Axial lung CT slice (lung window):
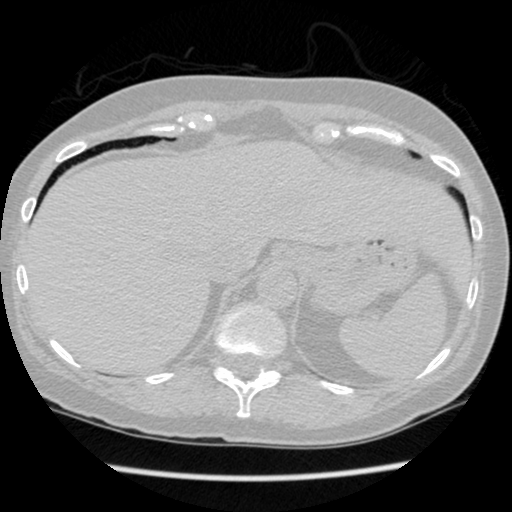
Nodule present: no